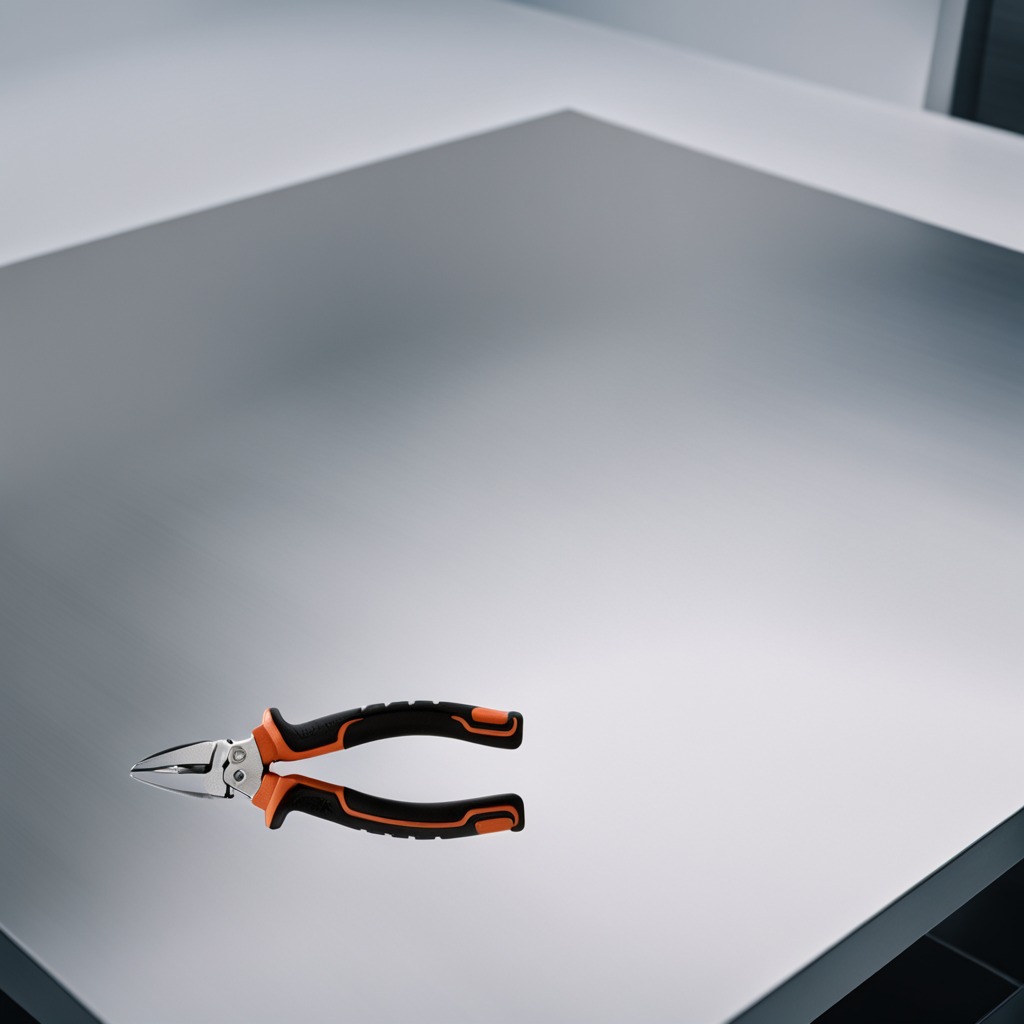
A plier is lying on a stainless steel table in a high-end prototyping lab.